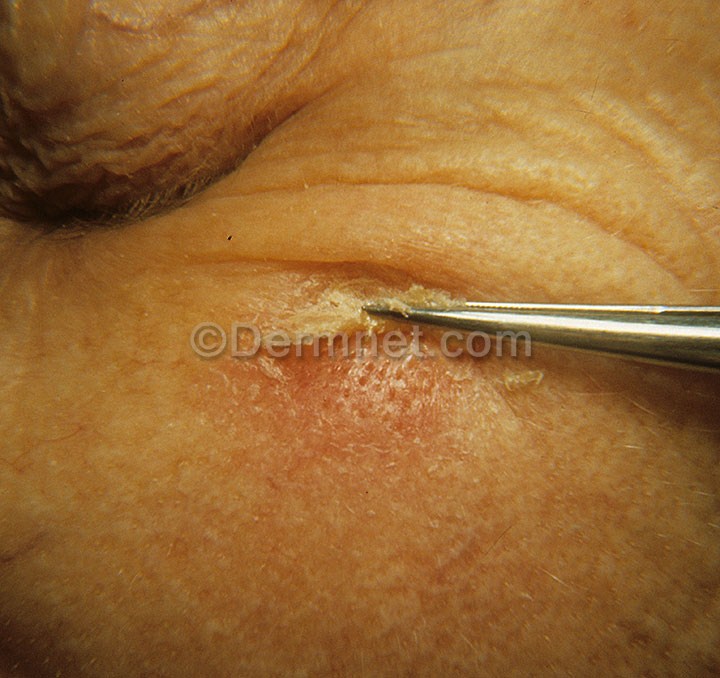
Disease: Lupus and other Connective Tissue diseases